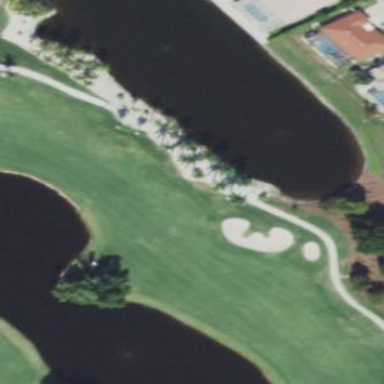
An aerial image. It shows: Water hazard on golf course. The hazard is natural water feature.